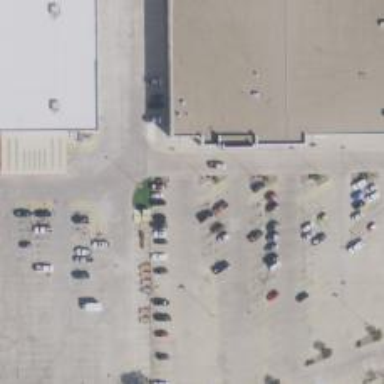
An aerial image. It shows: Parking space is available.